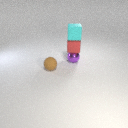
small cyan rubber cube above small purple metal sphere